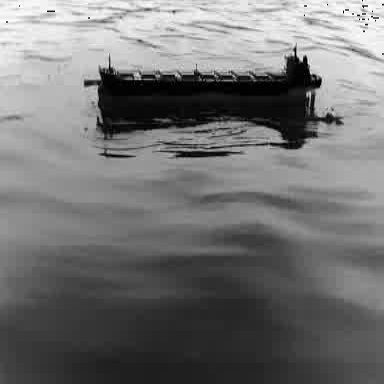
There is a liner in the infrared image.